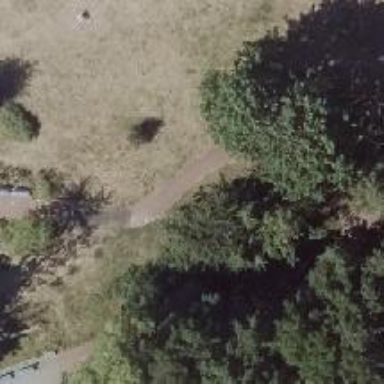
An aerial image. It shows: Deciduous broadleaved tree in park.